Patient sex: F
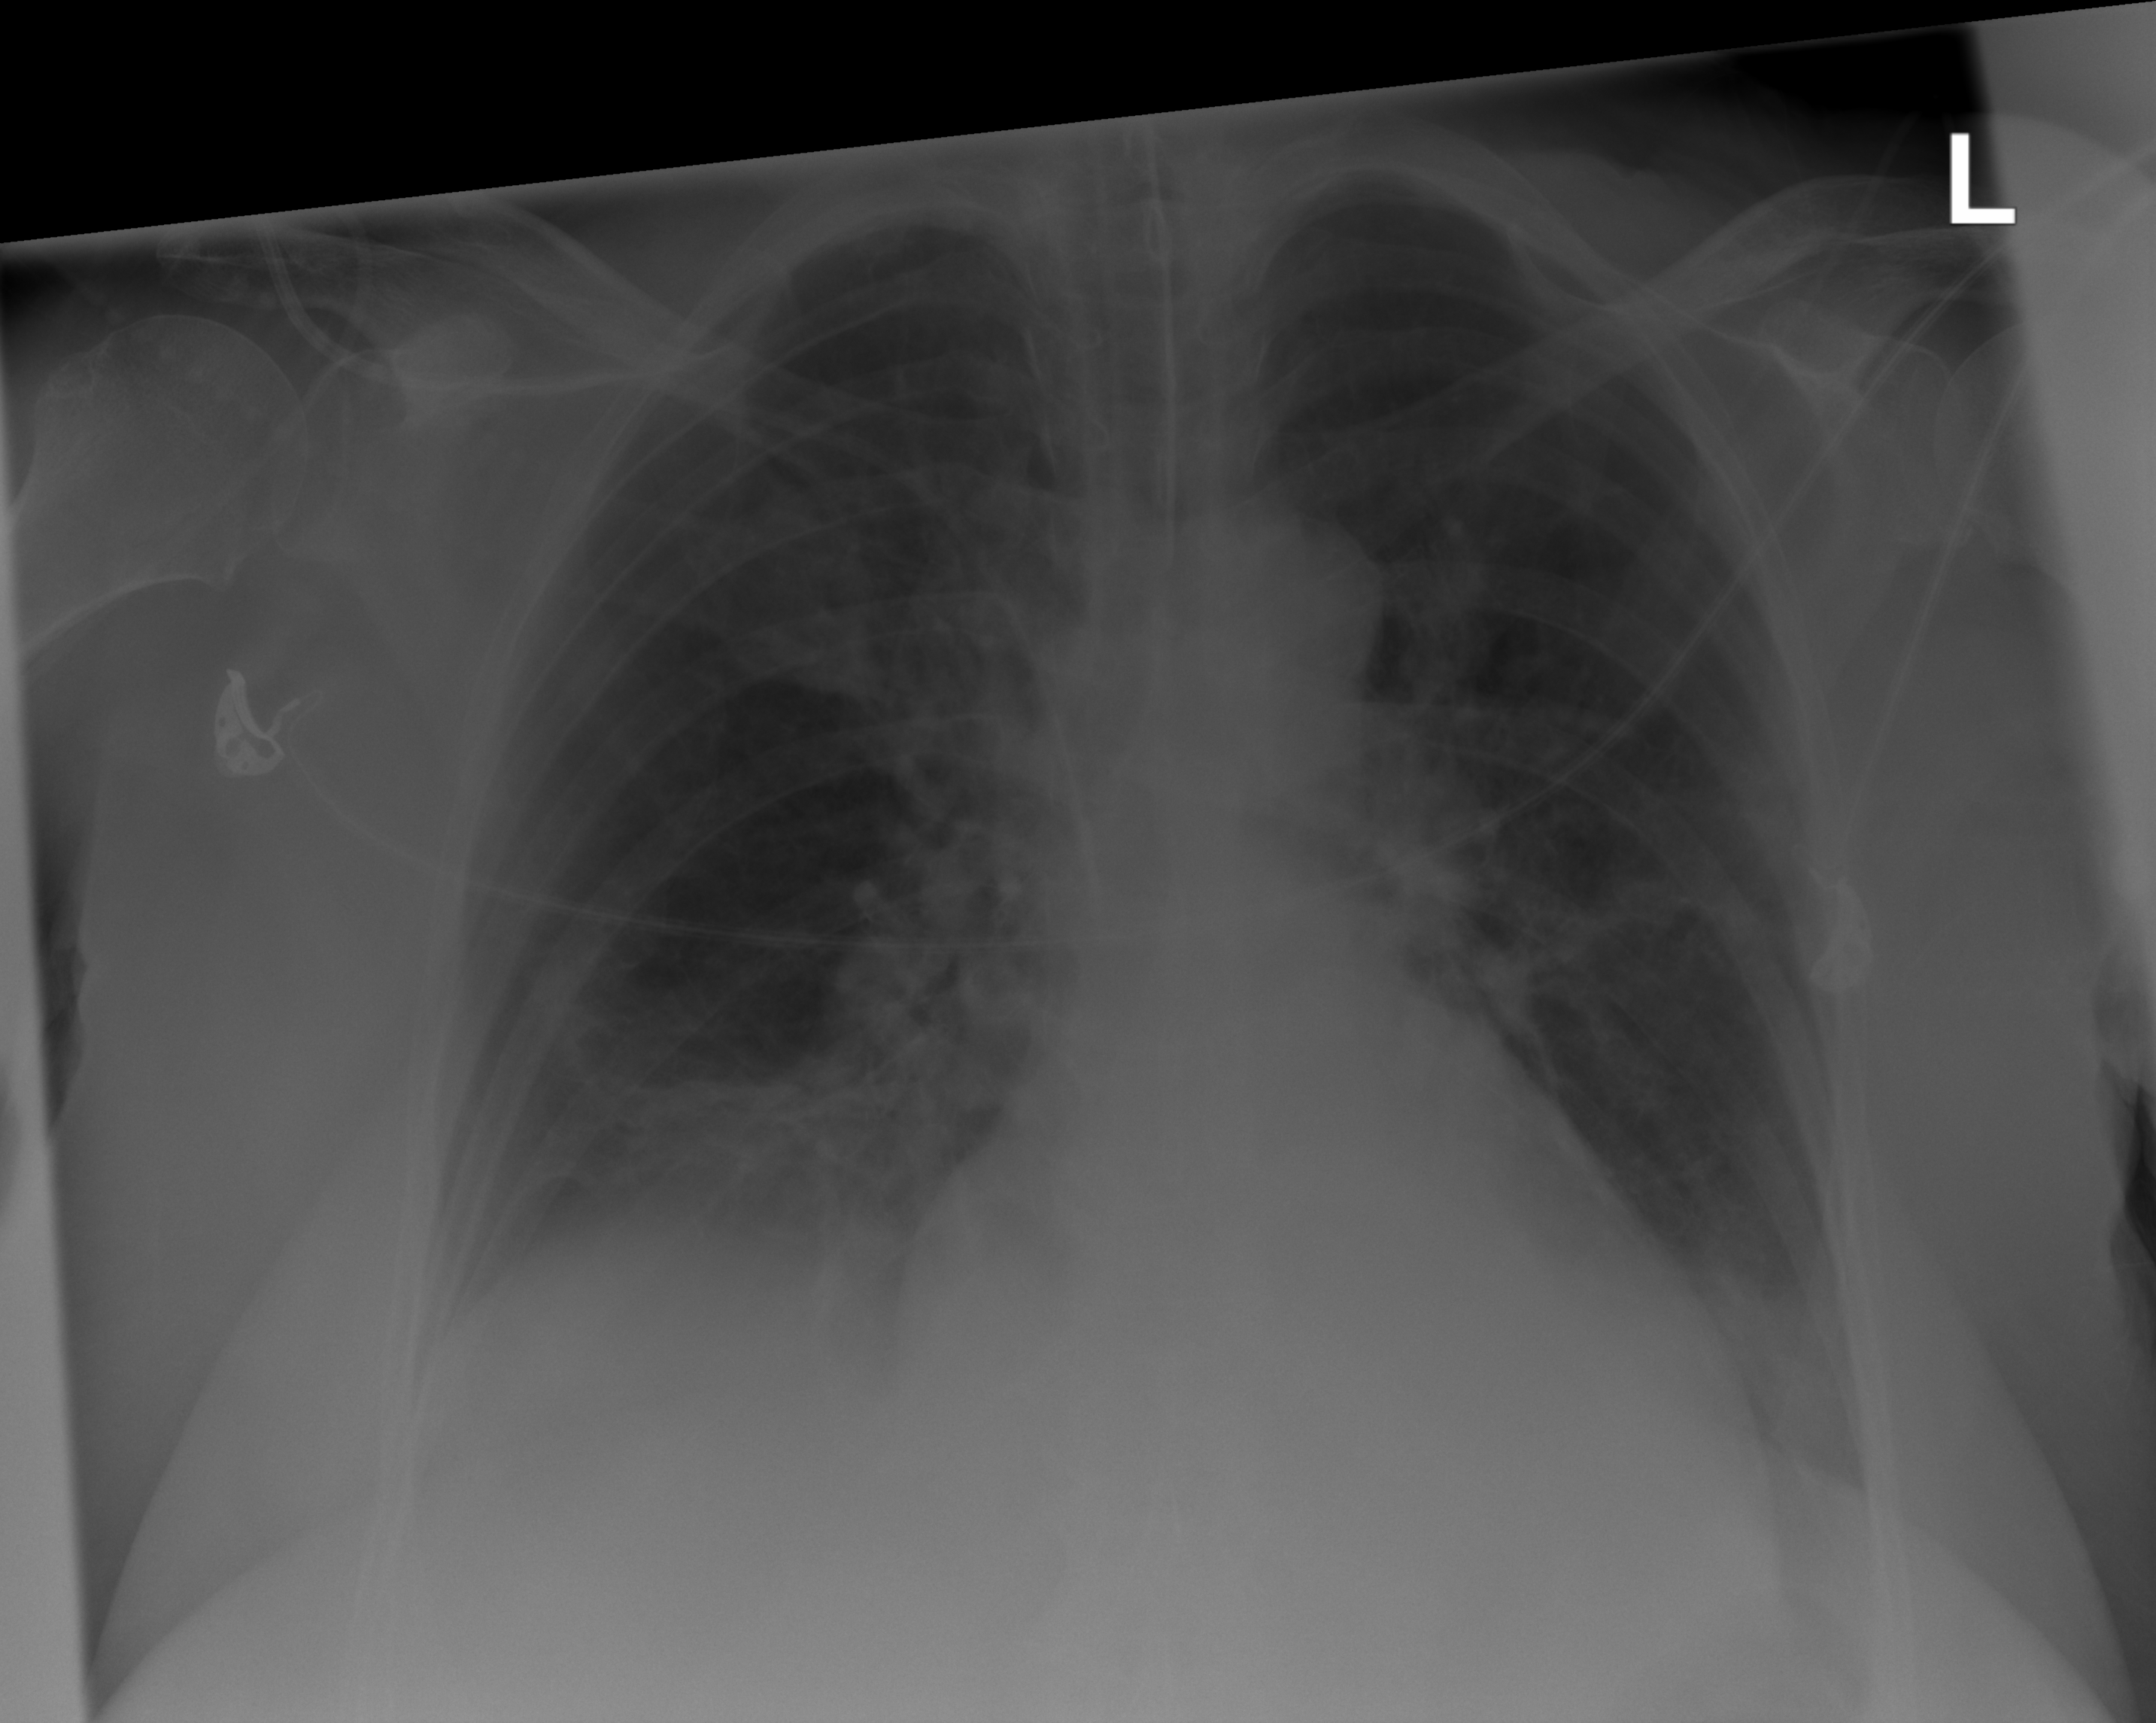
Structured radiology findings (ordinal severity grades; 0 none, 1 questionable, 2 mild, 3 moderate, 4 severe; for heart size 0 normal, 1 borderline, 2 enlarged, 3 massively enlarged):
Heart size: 1
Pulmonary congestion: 2
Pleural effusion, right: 2
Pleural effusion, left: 2
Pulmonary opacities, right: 0
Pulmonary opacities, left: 0
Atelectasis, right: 2
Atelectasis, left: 2